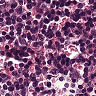
Metastatic tissue present: yes